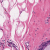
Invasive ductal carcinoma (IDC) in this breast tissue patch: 0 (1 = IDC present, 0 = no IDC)